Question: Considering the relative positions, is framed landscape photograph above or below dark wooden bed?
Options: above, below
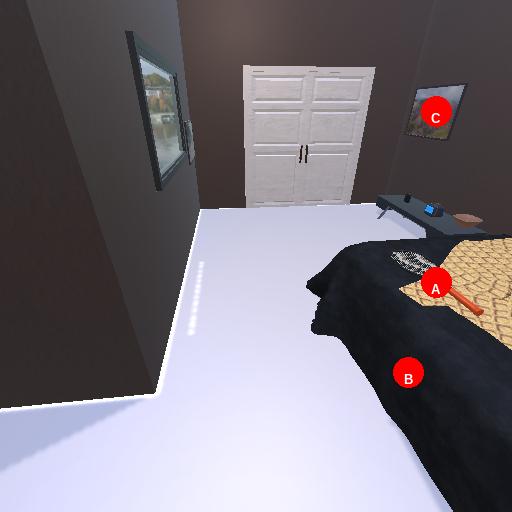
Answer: above